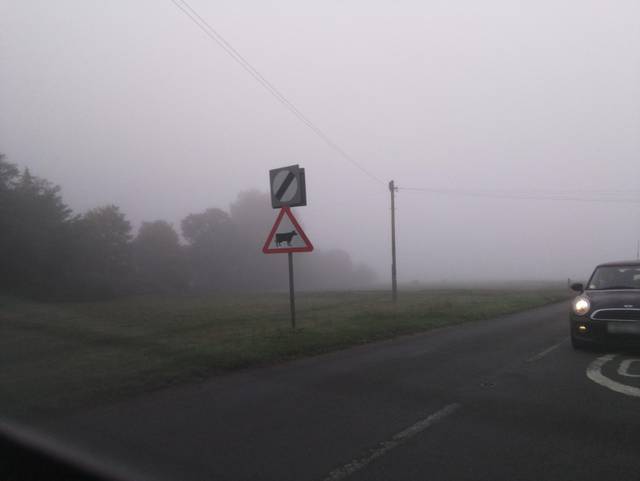
Region: United Kingdom
Coordinates: 51.502, -0.6584